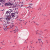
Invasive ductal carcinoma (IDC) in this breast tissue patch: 0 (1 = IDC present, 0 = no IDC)